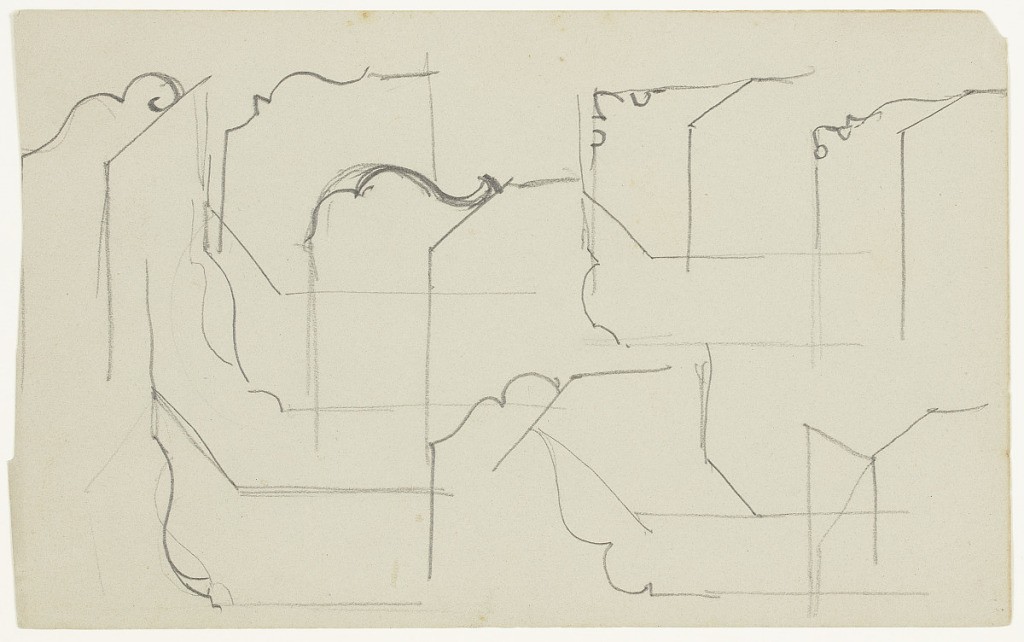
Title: Profiles of Moldings
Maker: Frederic Edwin Church, American, 1826–1900
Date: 1868–73
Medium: Graphite on gray wove paper
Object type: Drawing
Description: Architecture sketches showing numerous profiles of moldings. Because they are overlapped and oriented in different directions, they appear as a kind of hectic network of lines and curves.

Architecture sketches showing numerous profiles of moldings. Largely oriented in the same direction, they take on the rough resemblance of a crane with its beak held aloft.